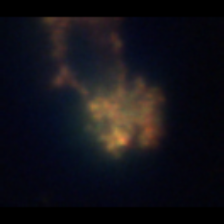
Taxon: Unknown_detritus
Group: Unknown